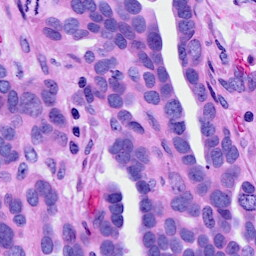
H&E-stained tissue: Ovarian